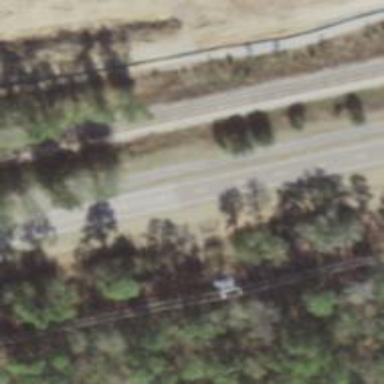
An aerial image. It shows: Abandoned road.